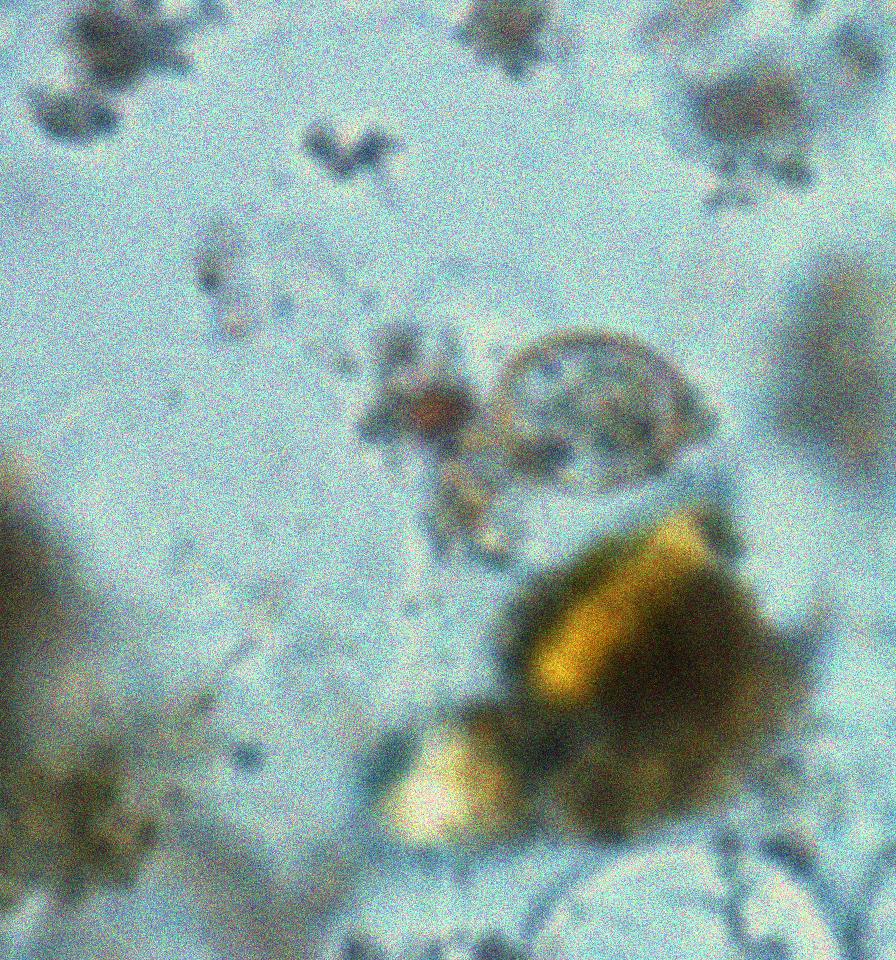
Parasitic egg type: Hymenolepis nana